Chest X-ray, PA view. Patient: 55 years old, sex M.
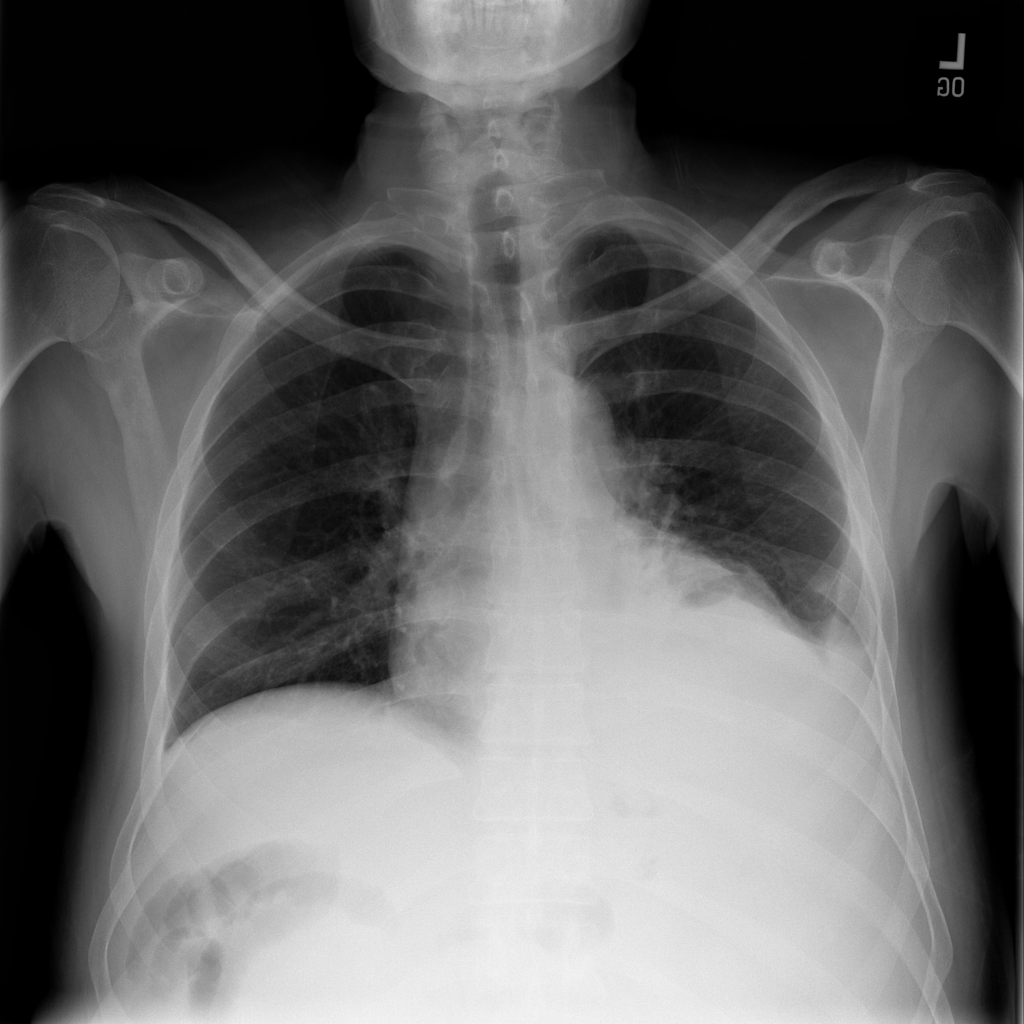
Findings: No Finding